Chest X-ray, AP view. Patient: 60 years old, sex F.
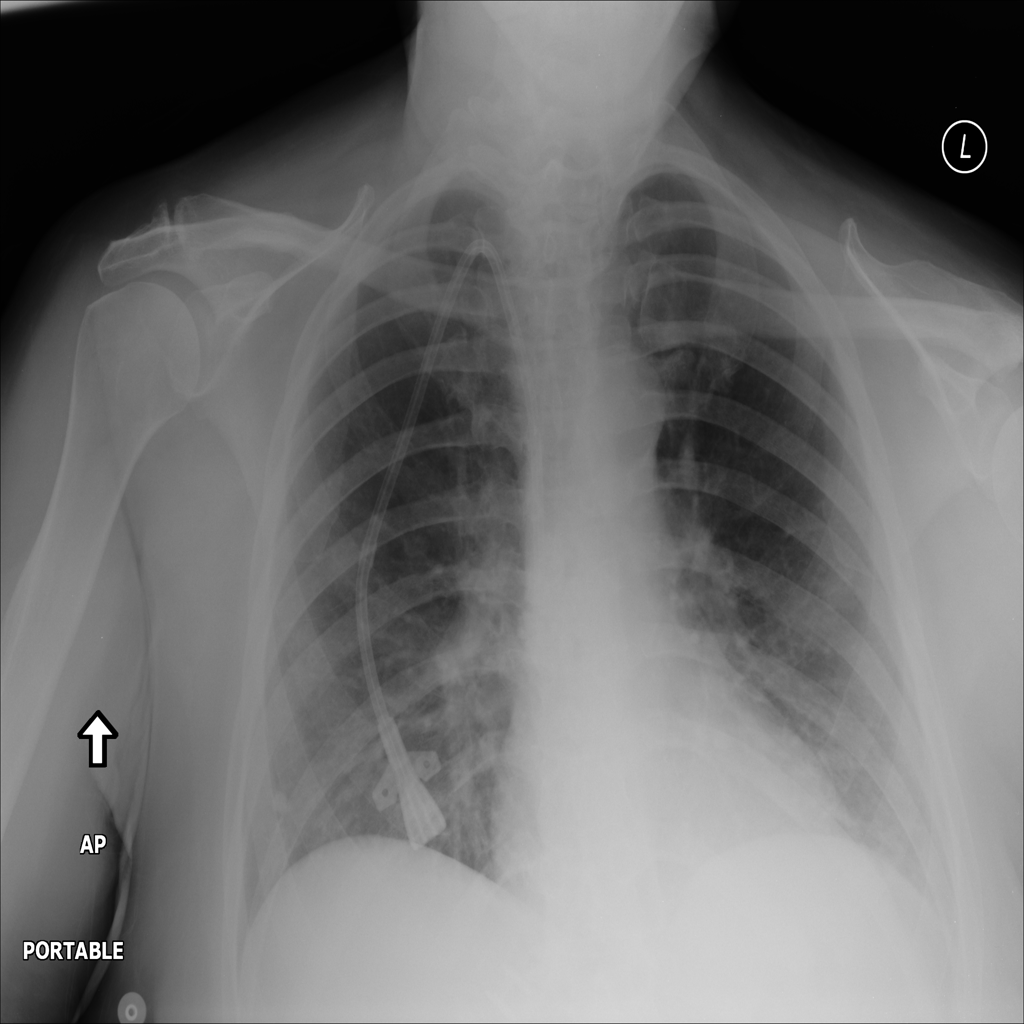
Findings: No Finding